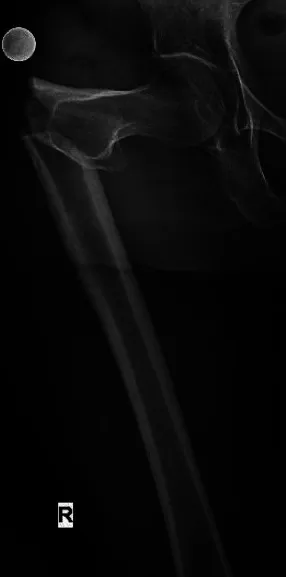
(B) The fracture was significantly displaced, with proximal posterior rotation.
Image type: radiology (ct)